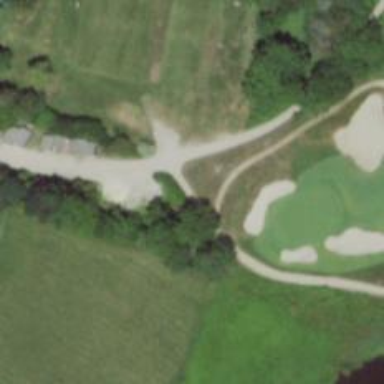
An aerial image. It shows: Path used for both walking and golf.